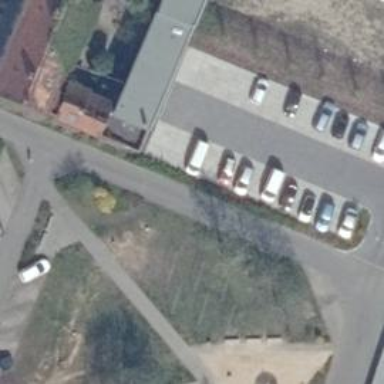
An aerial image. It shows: Assembly point designated for emergencies.